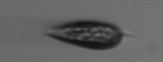
Label: Prorocentrum_triestinum